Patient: sex M, age 38
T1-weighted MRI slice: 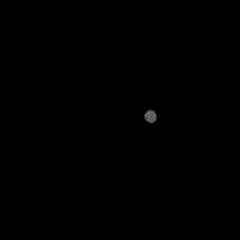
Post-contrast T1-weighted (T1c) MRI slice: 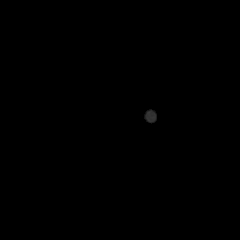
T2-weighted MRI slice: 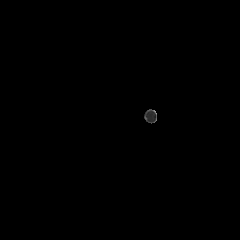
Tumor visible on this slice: no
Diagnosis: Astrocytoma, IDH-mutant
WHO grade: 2